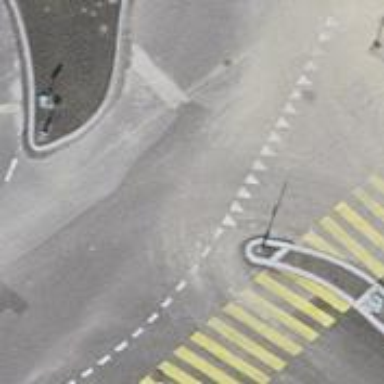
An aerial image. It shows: Road with "give way" sign.